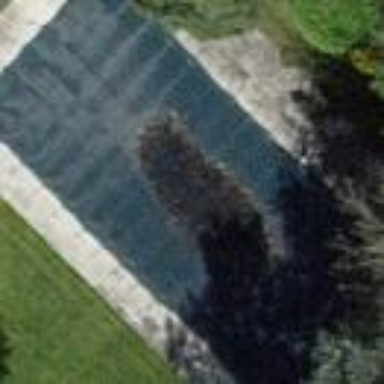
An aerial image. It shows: Swimming pool located in leisure land.